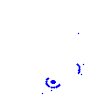
Particle: kaon